Question: I'm trying to achieve in Highcharts a line chart that has from/to areas. For example, in the chart below you can see two from/to areas in gray (Jan 2001/Dec 2001 and Dec 2007/March 2009 respectively). Can this be done in Highcharts?

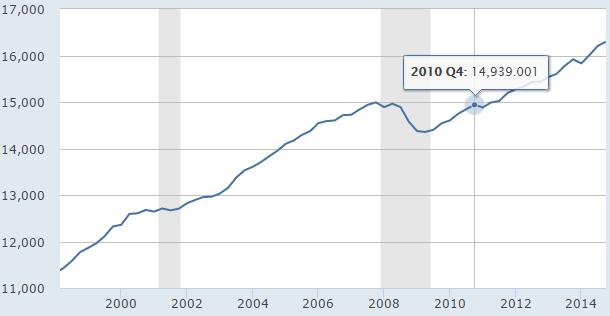
Answer: Yes it can be added by <URL>.
'''
xAxis: {
plotBands: [{
color: '#FCFFC5',
from: 4.5,
to: 7.5
}]
},
'''